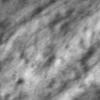
Label: no_change